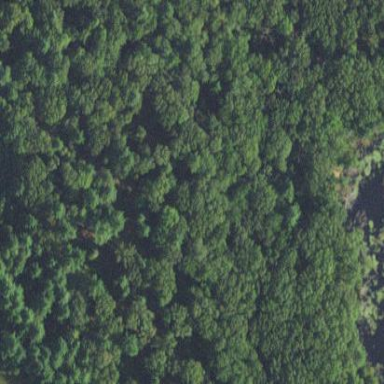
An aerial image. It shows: Mixed woodland area with various types of leaves.